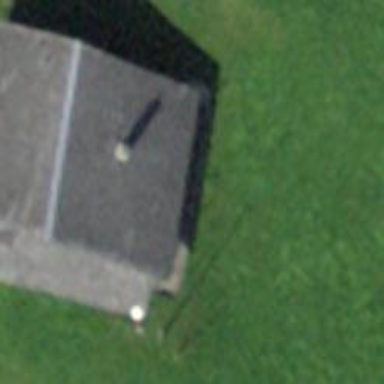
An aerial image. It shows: Cabin.